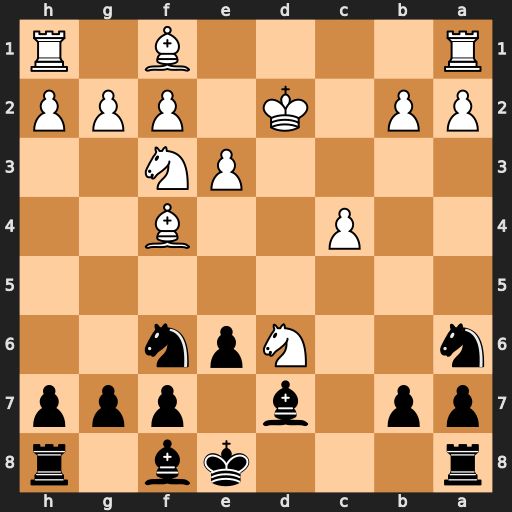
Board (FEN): r3kb1r/pp1b1ppp/n2Npn2/8/2P2B2/4PN2/PP1K1PPP/R4B1R
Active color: b
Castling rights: kq
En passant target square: -
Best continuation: Bxd6 Bxd6 Ne4+ Ke1 Nxd6